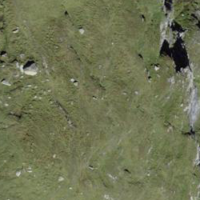
EUNIS habitat code: 26
Species observed at this site:
Leontopodium nivale